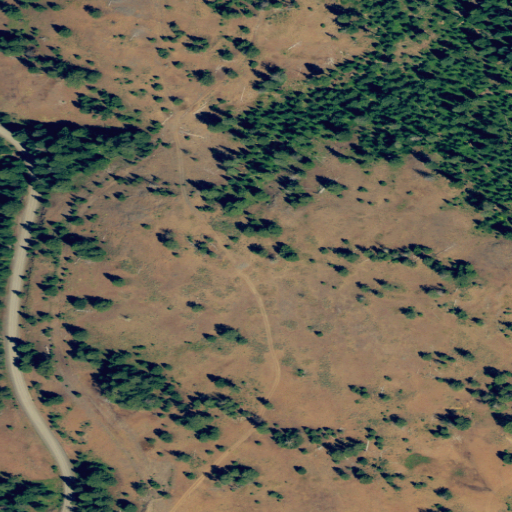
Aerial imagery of mountain in Oregon named Miller Butte containing evergreen forest and shrub